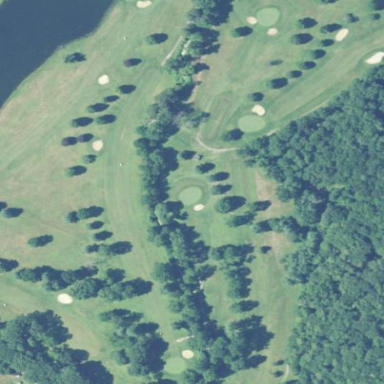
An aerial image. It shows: Park with golf course.